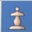
Piece: wP